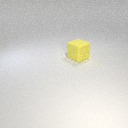
large yellow rubber cube